Question: I tried
'''
private void addSnapPictureRow(TableLayout table, Bitmap bitmap) {
/*
* 1st row = TextView (Check In)
*/
TableRow row = new TableRow(this);
row.setGravity(Gravity.CENTER_HORIZONTAL);
// add text
TextView text = new TextView(this);
text.setText("Snap Picture");
TableRow.LayoutParams textLayoutParams = new TableRow.LayoutParams(TableRow.LayoutParams.MATCH_PARENT, TableRow.LayoutParams.WRAP_CONTENT);
textLayoutParams.setMargins(100, 0, 0, 0);
row.addView(text, textLayoutParams);
// add picture
ImageView picture = new ImageView(this);
picture.setImageResource(R.drawable.adium);
row.addView(picture);
/*
* 2nd row = View (separator)
*/
TableRow separator = new TableRow(this);
View line = new View(this);
TableRow.LayoutParams separatorLayoutParams = new TableRow.LayoutParams(TableRow.LayoutParams.MATCH_PARENT, 1);
separatorLayoutParams.setMargins(100, 0, 0, 0);
line.setBackgroundColor(Color.BLUE);
separator.addView(line, separatorLayoutParams);
// add row to table
table.addView(row);
// add a separator
table.addView(separator);
}
'''
But the picture never showed. If I change the gravity to 'CENTER_HORIZONTAL', then it shows only a small part of the picture.

When create table with xml, I thought it automatically aligned horizontally. I can't understand how TableRow layout works. Could anyone shed me some lights on this?
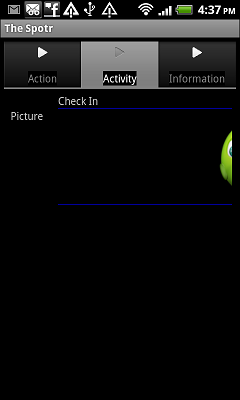
Answer: Adding an extra 'LinearLayout' for each row solved my problem ;). The algignment of the previous row cause the picture go out of screen.
'''
private void addSnapPictureRow(TableLayout table, Bitmap bitmap) {
/*
* 1st row = TextView (Check In)
*/
TableRow row = new TableRow(this);
LinearLayout outerLayout = new LinearLayout(this);
// add text
TextView text = new TextView(this);
text.setText("Snap Picture");
LinearLayout.LayoutParams textLayoutParams = new LinearLayout.LayoutParams(LinearLayout.LayoutParams.WRAP_CONTENT, LinearLayout.LayoutParams.WRAP_CONTENT);
textLayoutParams.setMargins(100, 0, 0, 0);
// add picture
ImageView picture = new ImageView(this);
LinearLayout.LayoutParams pictureLayoutParams = new LinearLayout.LayoutParams(LinearLayout.LayoutParams.WRAP_CONTENT, LinearLayout.LayoutParams.WRAP_CONTENT);
picture.setImageResource(R.drawable.adium);
pictureLayoutParams.setMargins(20, 0, 0, 0);
outerLayout.addView(text, textLayoutParams);
outerLayout.addView(picture, pictureLayoutParams);
row.addView(outerLayout);
/*
* 2nd row = View (separator)
*/
TableRow separator = new TableRow(this);
View line = new View(this);
TableRow.LayoutParams separatorLayoutParams = new TableRow.LayoutParams(400, 1);
separatorLayoutParams.setMargins(100, 0, 0, 0);
line.setBackgroundColor(Color.BLUE);
separator.addView(line, separatorLayoutParams);
// add row to table
table.addView(row);
// add a separator
table.addView(separator);
}
'''